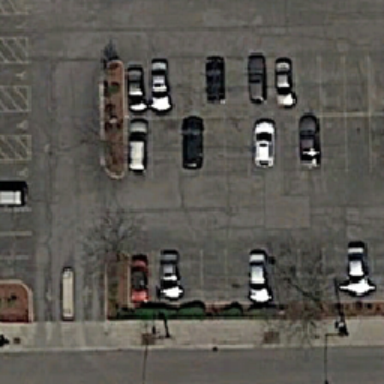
The parking lot is surrounded by a grey road .